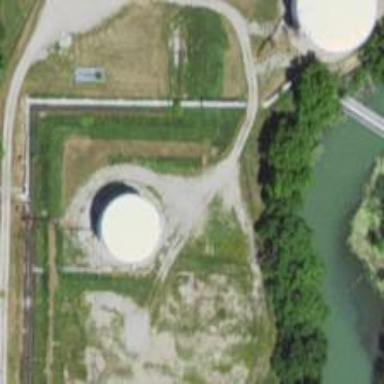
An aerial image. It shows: Storage tank with man-made structure.